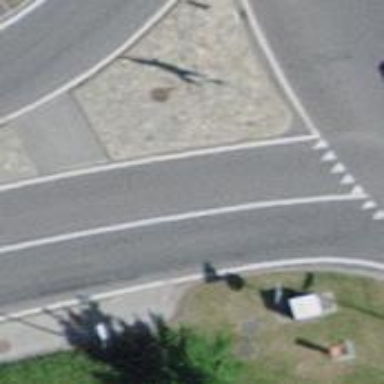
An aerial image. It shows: Uncontrolled zebra crossing on the road.